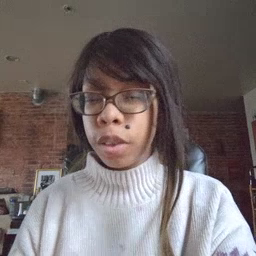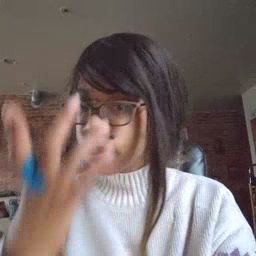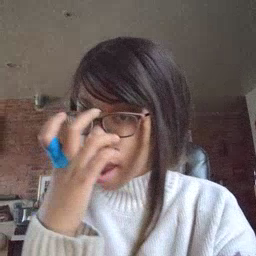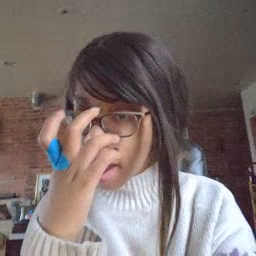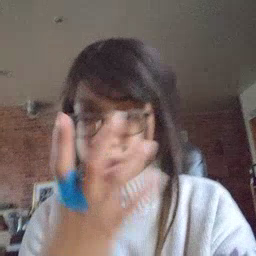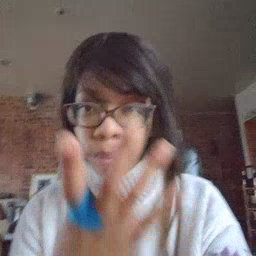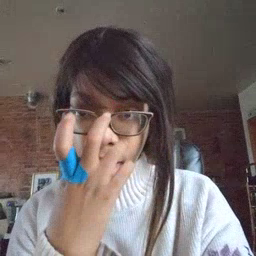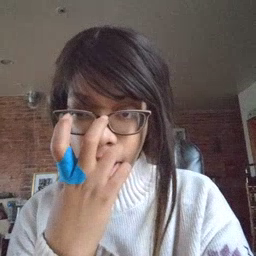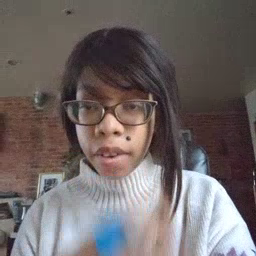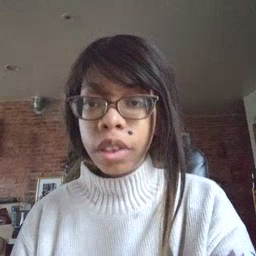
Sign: mad